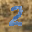
Label: 2